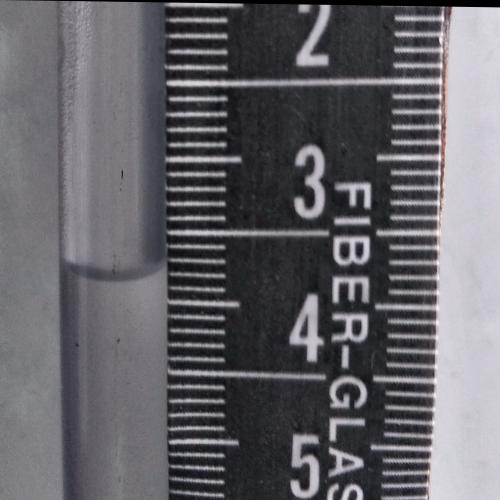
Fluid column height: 3.8 cm